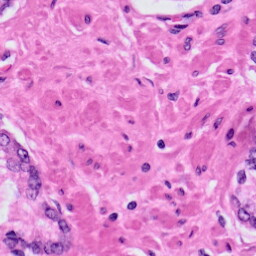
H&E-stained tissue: Prostate